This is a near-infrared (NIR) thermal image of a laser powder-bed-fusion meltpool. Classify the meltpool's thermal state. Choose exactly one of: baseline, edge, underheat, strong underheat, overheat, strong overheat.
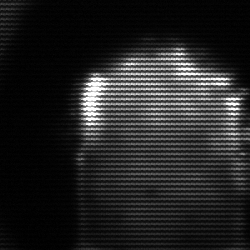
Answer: baseline